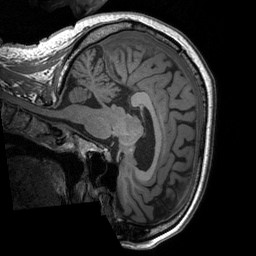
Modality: T1w
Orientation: sagittal
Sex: male
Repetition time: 1.95 s
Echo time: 0.026 s